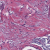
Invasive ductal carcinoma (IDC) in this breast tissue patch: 0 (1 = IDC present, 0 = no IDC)